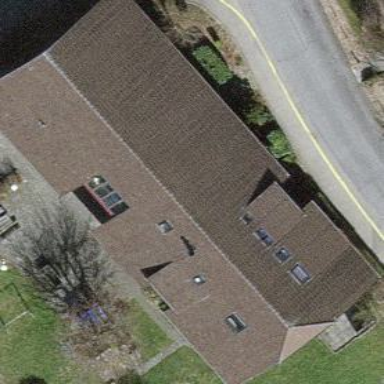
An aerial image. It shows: House that serves as arts centre.